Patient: sex F, age 61
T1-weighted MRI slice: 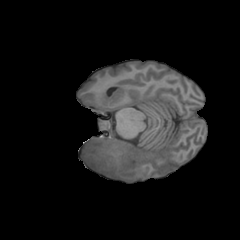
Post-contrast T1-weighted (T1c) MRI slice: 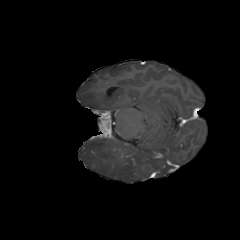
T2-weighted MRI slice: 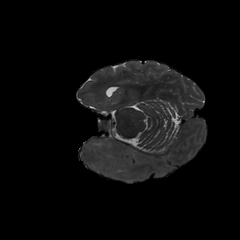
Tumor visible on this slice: yes
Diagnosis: Glioblastoma, IDH-wildtype
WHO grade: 4